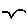
Label: bird